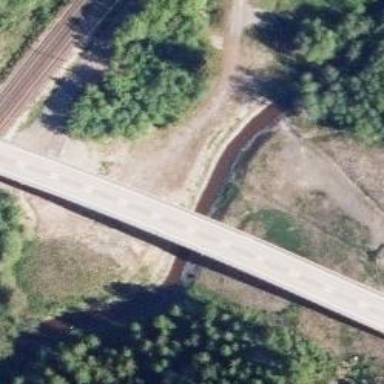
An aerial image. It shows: Bridge.